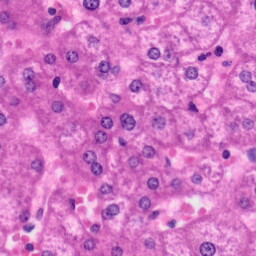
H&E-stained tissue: Liver